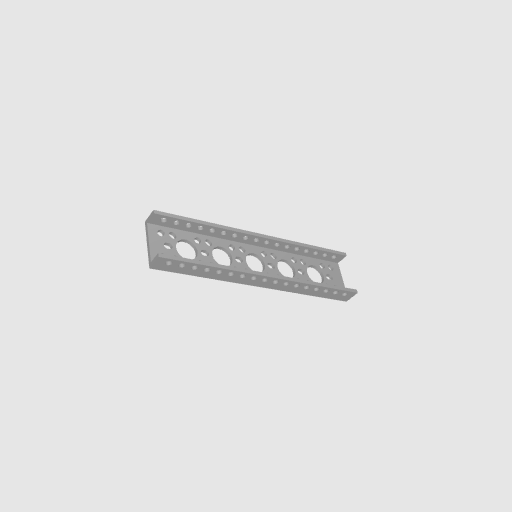
Part: MiniLowSideUChannel5H